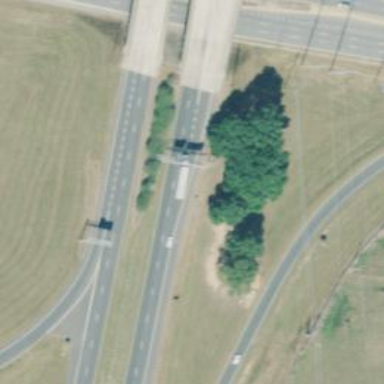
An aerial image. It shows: Motorway junction.